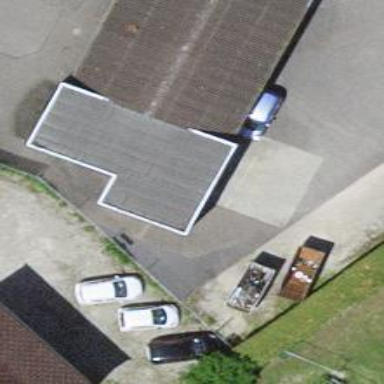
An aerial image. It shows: Car wash facility.